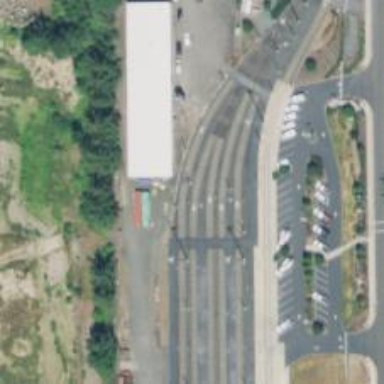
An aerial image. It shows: Light rail yard with electrified contact lines.